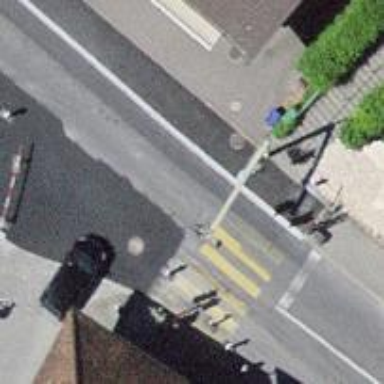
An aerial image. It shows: Road with traffic signals.